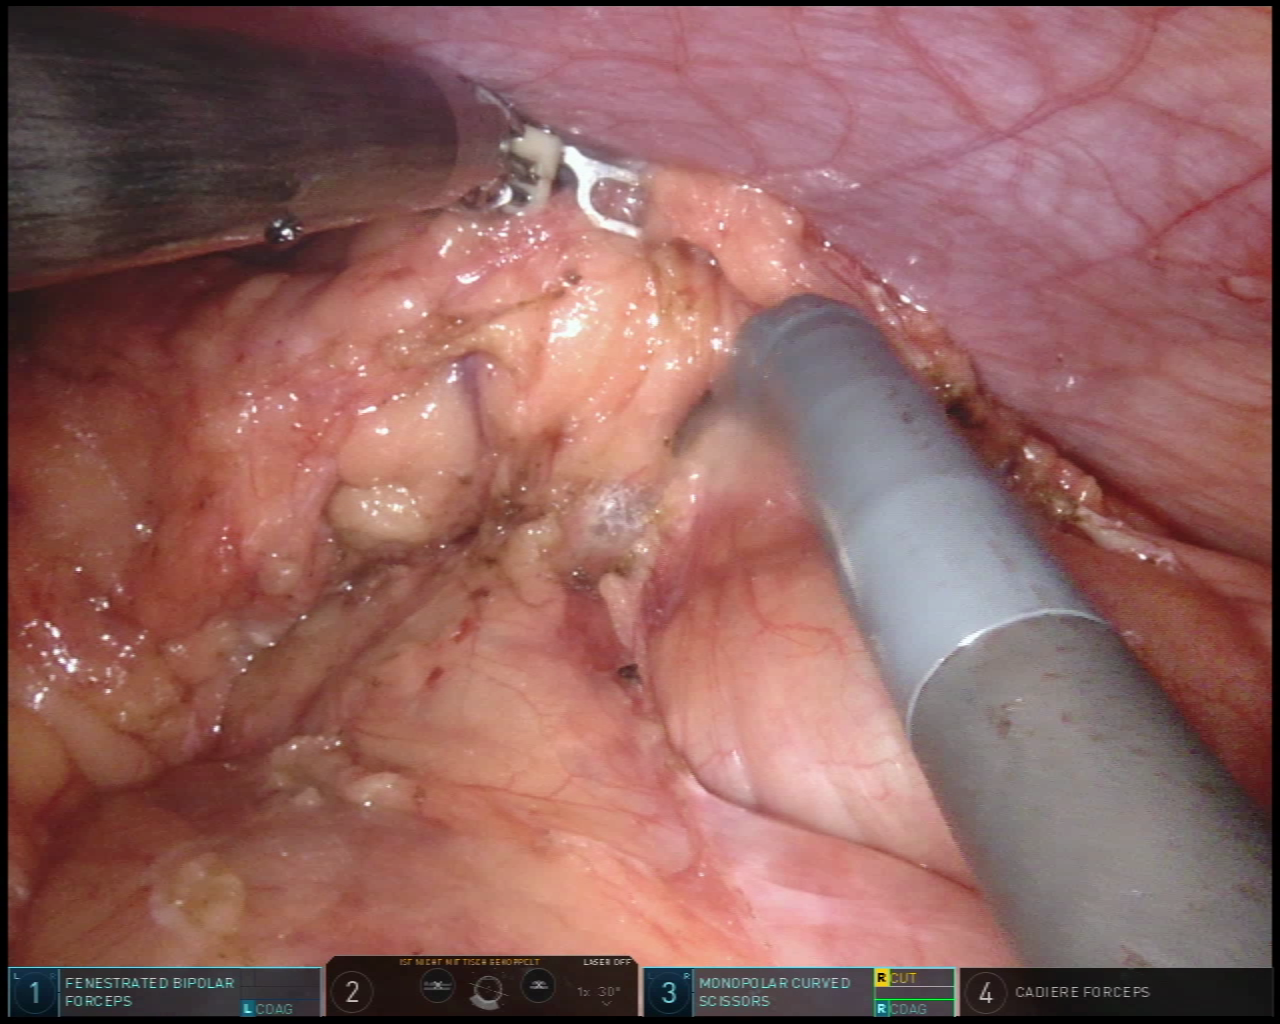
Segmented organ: abdominal_wall
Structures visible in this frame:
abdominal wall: yes
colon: yes
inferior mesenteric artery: no
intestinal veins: no
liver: no
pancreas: no
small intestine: no
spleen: no
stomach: no
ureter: no
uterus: no
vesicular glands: no